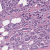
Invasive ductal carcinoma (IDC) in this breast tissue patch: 1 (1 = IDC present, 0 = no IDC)